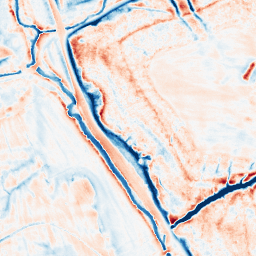
Category: edge_preserving
Decomposition family: anisotropic_diffusion
Decomposition parameters: iterations: 50
kappa: 10
gamma: 0.2
Upsampling method: quadratic
Upsampling parameters: scale: 2
Upsampling scale: 2